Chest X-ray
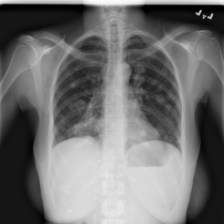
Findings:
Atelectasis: negative
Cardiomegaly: negative
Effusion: negative
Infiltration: negative
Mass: negative
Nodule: positive
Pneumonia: negative
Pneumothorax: negative
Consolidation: negative
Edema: negative
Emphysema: negative
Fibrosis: negative
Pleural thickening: negative
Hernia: negative